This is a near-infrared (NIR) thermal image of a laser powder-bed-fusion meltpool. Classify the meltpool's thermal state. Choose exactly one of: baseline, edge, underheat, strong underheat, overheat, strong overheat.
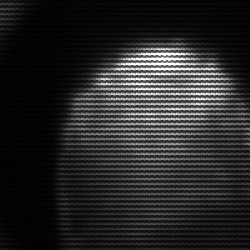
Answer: edge